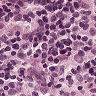
Metastatic tissue present: no